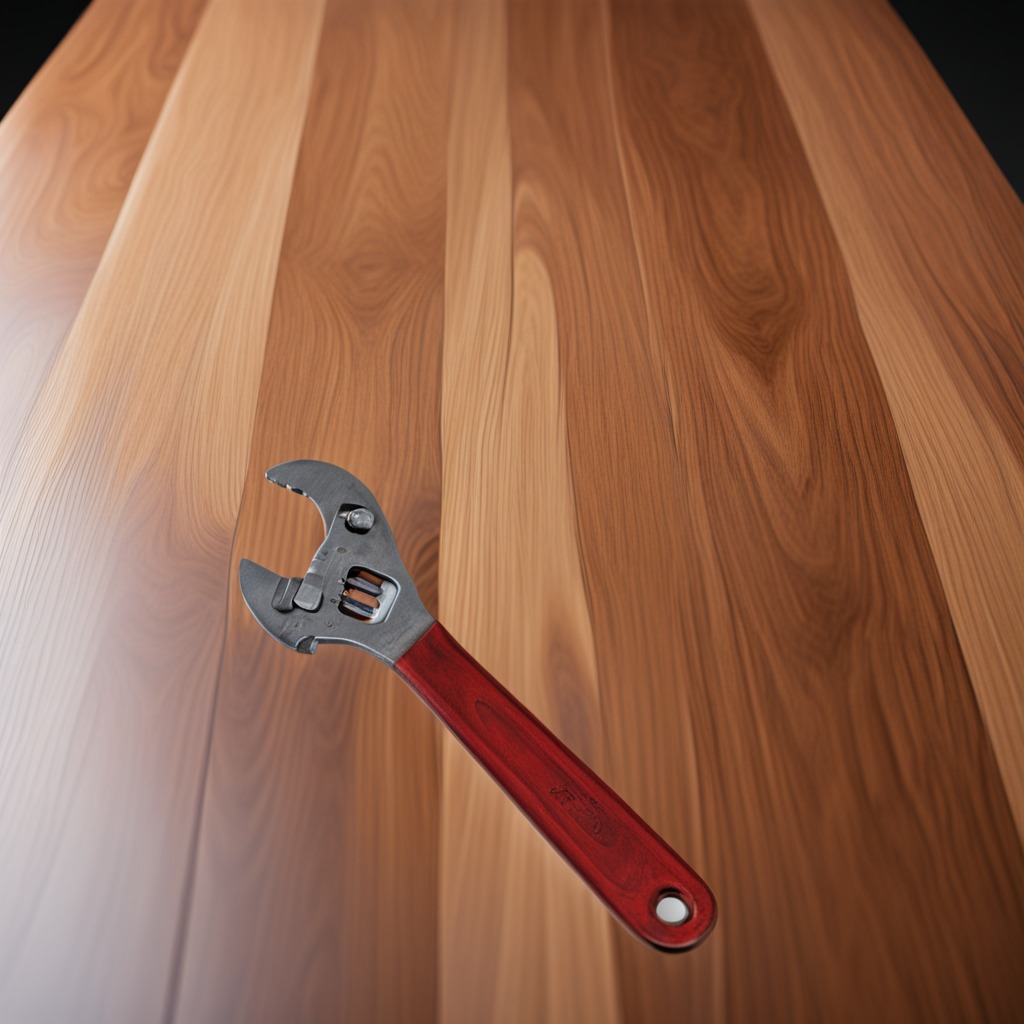
An wrench is lying on the wooden table in the carpentry studio.